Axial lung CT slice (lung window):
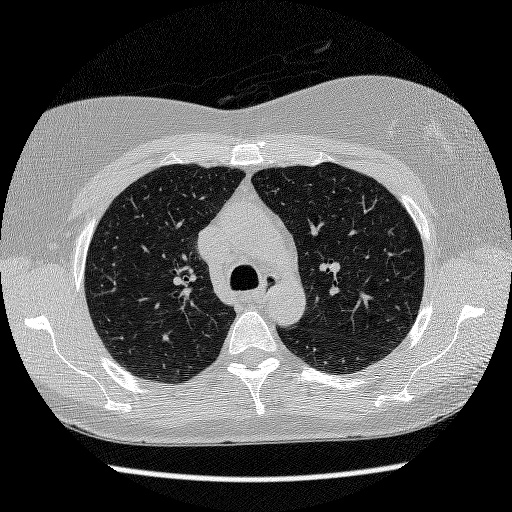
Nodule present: no